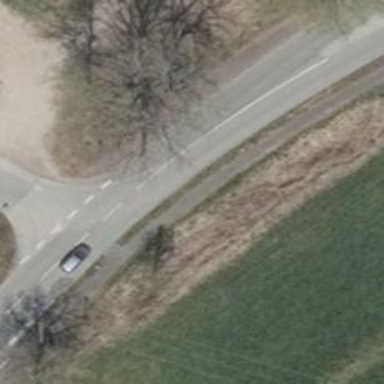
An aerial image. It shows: Asphalt road classified as primary highway.